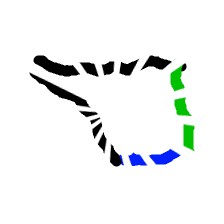
Shape: trapezoid